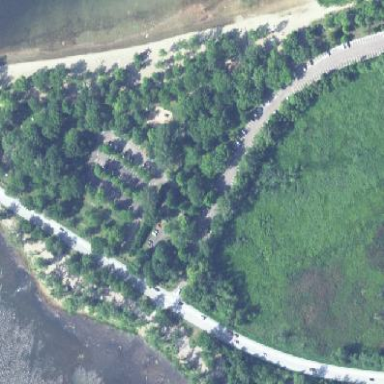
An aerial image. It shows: Recreation area under the title of State Park.